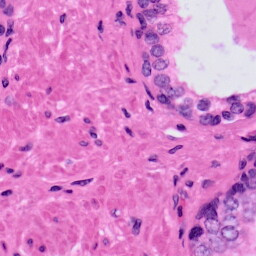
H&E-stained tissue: Prostate